Aerial crown-view tile of a tropical tree (Barro Colorado Island, Panama), acquired 20250217:
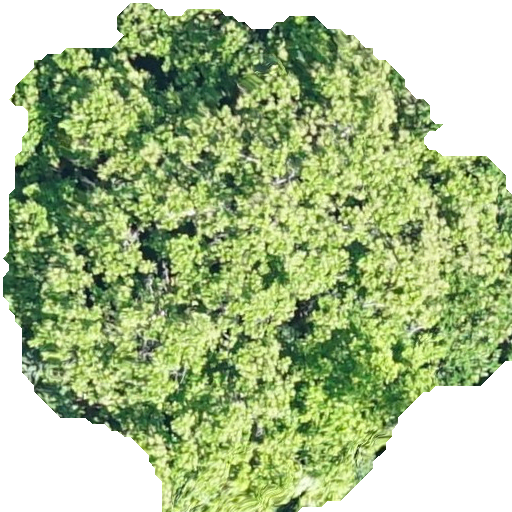
Species: Anacardium excelsum
GBIF accepted scientific name: Anacardium excelsum
Crown area: 296.125 m²